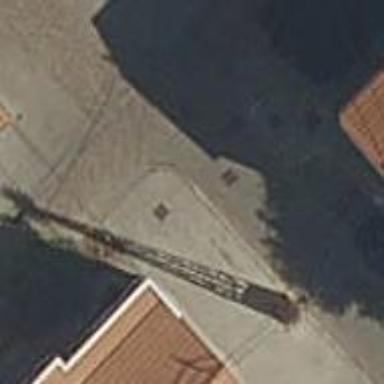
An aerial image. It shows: Power pole.